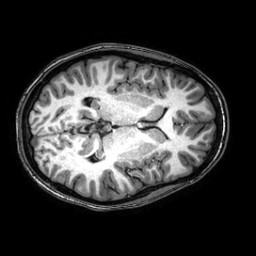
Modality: T1w
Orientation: axial
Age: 19
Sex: female